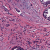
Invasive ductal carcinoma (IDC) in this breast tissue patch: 1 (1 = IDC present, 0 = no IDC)